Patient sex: F
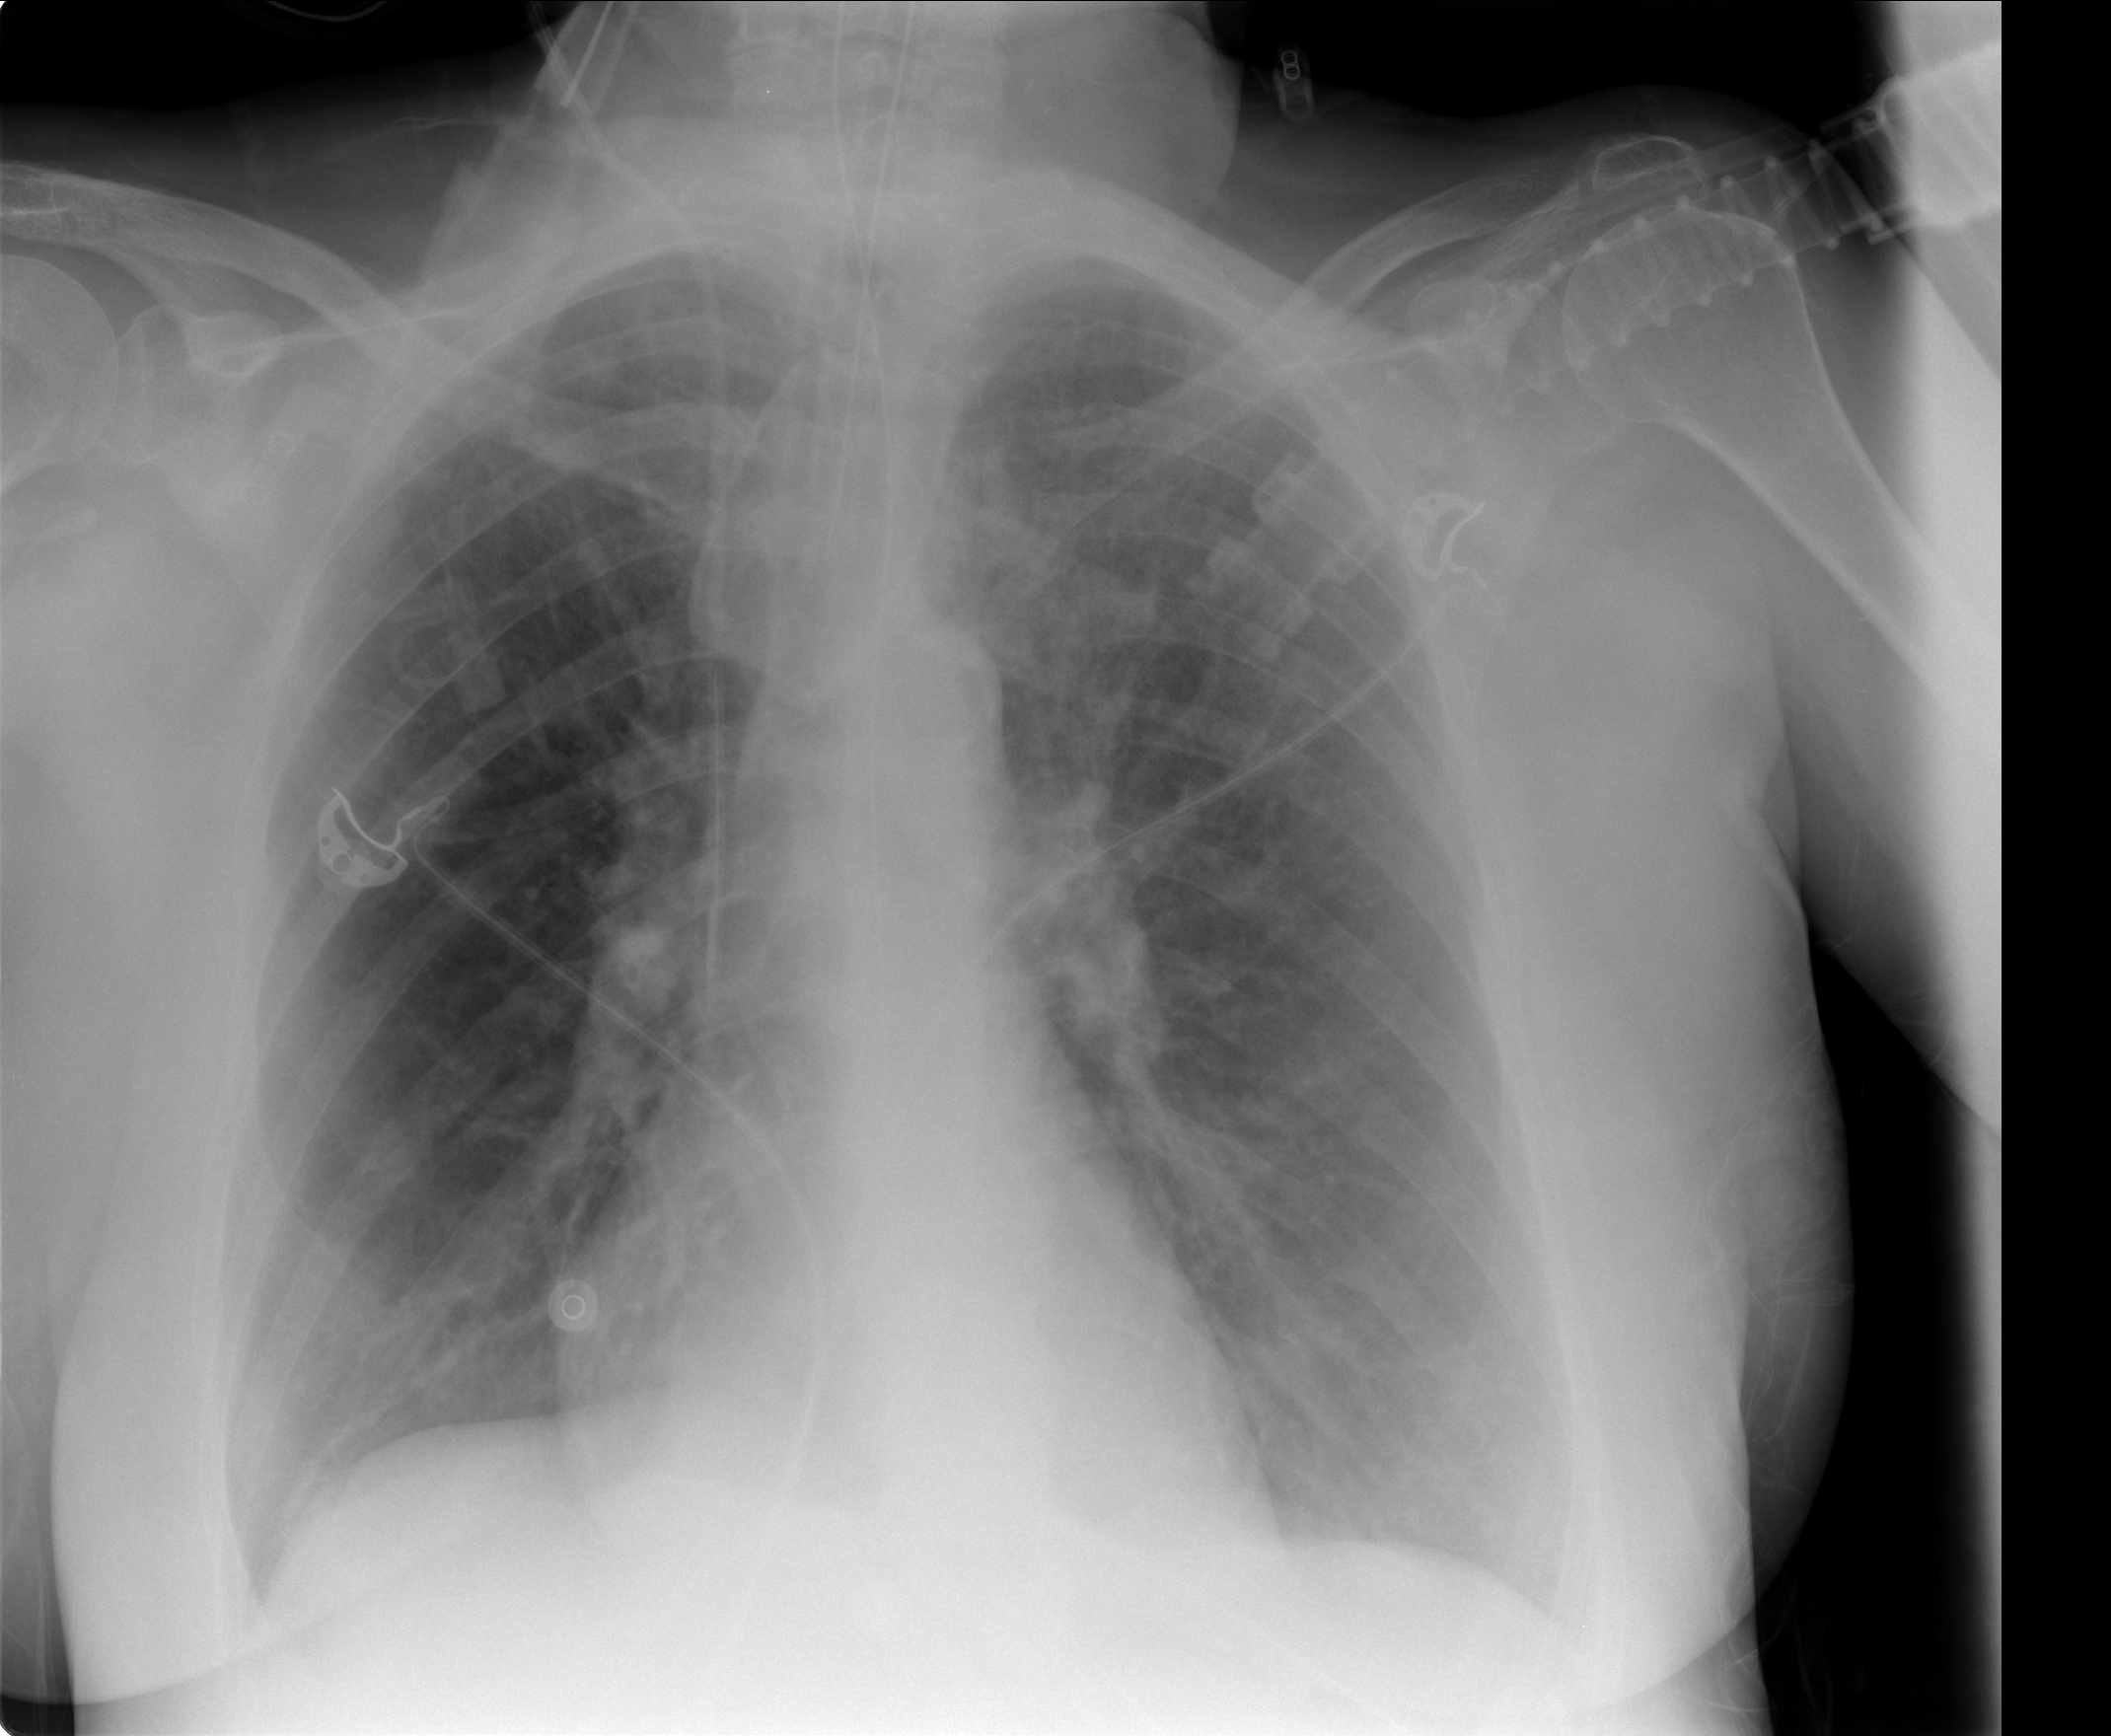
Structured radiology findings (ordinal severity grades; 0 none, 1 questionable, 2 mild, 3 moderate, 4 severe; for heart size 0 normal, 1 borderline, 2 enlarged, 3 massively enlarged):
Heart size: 0
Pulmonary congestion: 2
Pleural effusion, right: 0
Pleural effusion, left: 0
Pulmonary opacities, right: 0
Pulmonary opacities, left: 0
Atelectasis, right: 0
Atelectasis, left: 0